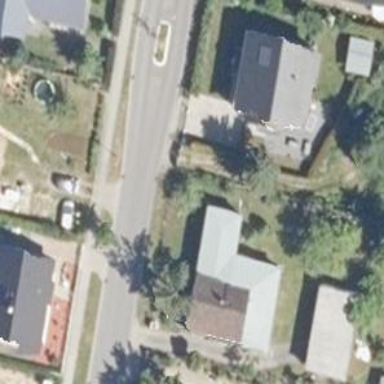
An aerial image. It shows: Residential road with asphalt surface featuring chicane for traffic calming.